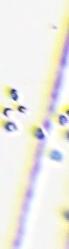
Label: Phaeocystis